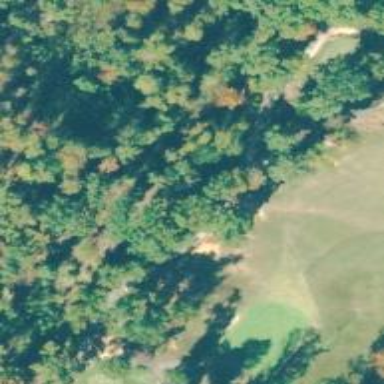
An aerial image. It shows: Path for both roads and golfers.